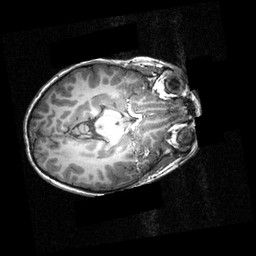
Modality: T1w
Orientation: axial
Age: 12
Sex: male
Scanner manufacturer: siemens
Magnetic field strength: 3.951 T
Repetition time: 1.5 s
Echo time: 0.00335 s